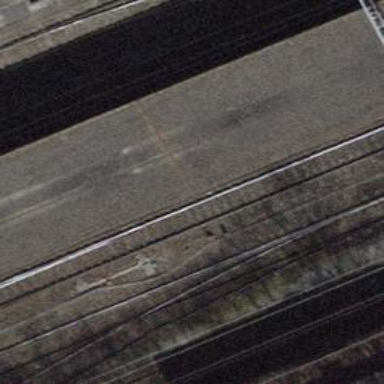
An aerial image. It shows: Rail siding with electrified tracks using contact line.